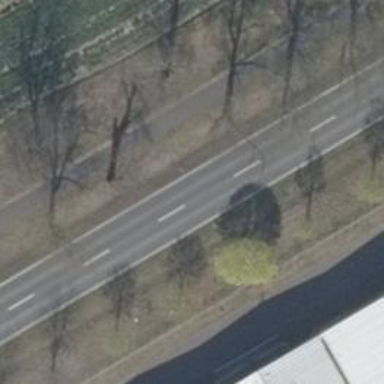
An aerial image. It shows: Avenue of deciduous broadleaved trees.